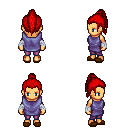
a pixel art fantasy rpg character, female body template, human, tanned skin, chain tabard jacket, magenta pants, red long topknot hairstyle, white cloth bandages, brown slippers, four views (front, back, left, right), 2x2 character sprite sheet, small pixel art, hard edges, no anti-aliasing